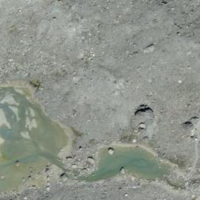
EUNIS habitat code: 48
Species observed at this site:
Oxyria digyna